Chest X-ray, PA view. Patient: 36 years old, sex F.
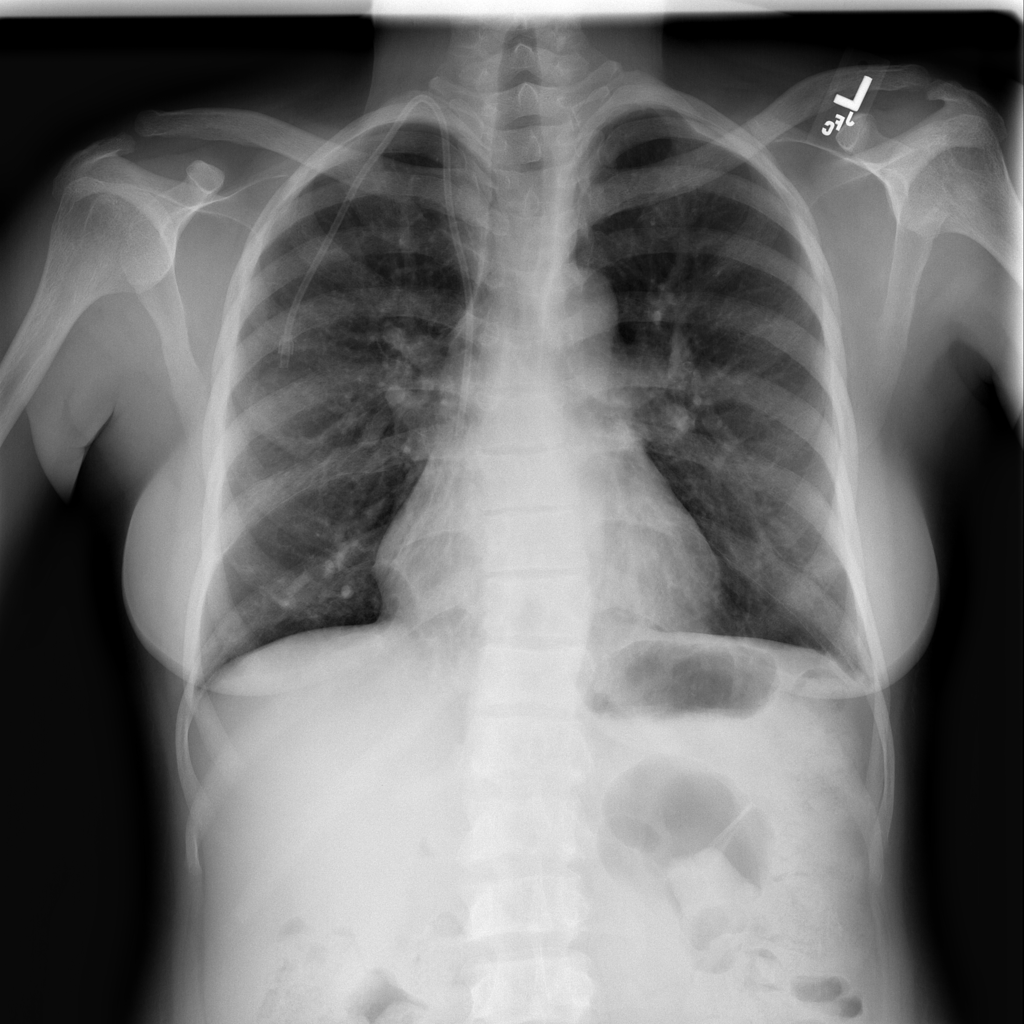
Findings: No Finding